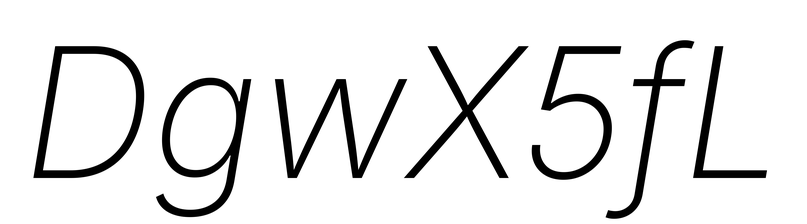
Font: Inter-Italic_ExtraLight_Italic